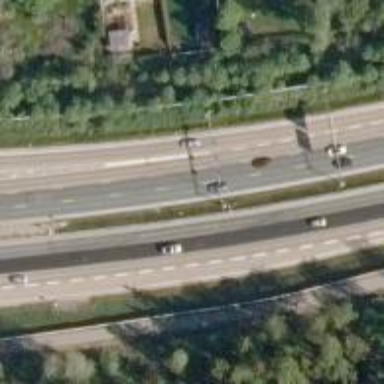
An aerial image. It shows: Asphalt road designated as trunk highway.